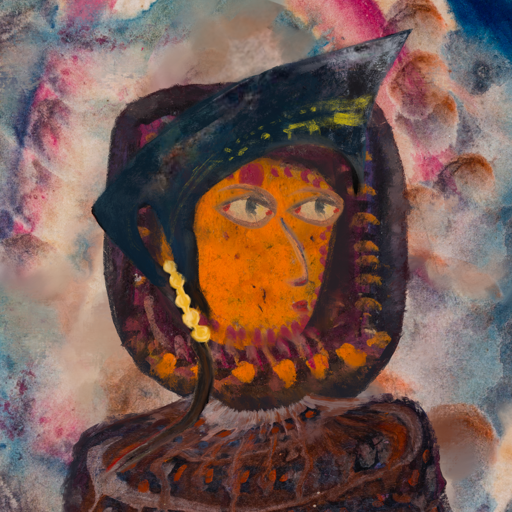
Background: Rupkatha, Head And Neck Side: Doll_w_Hair, Face Side: GypsyMother, Bust: Hypocrite, Hair Side: Blank, Head Accessory: Irani, Second Necklace: Blank, Necklace: Blank, Baby: Blank